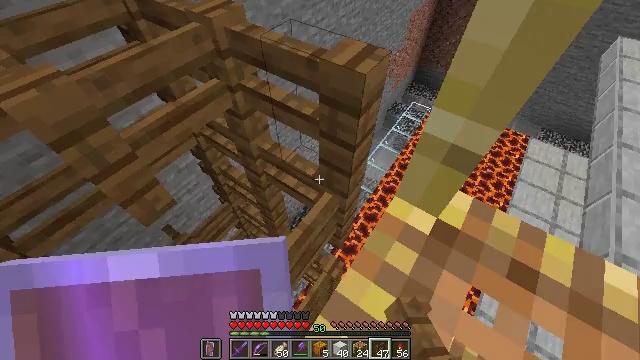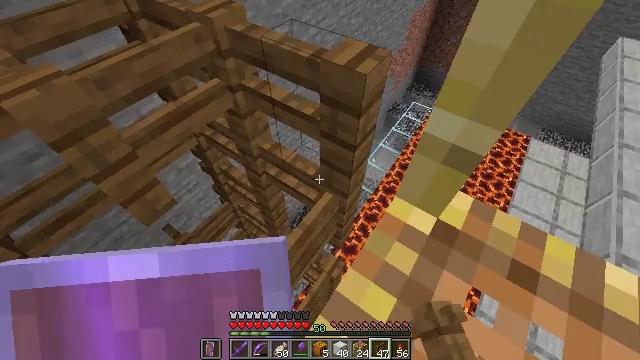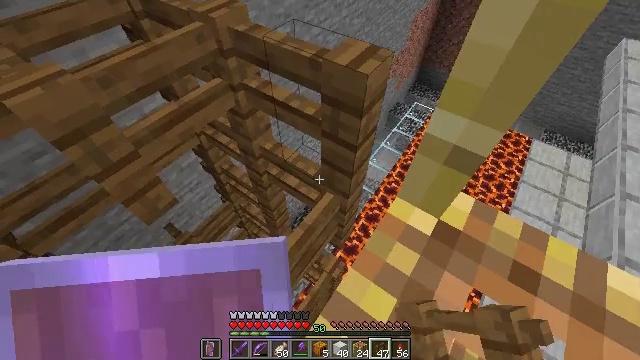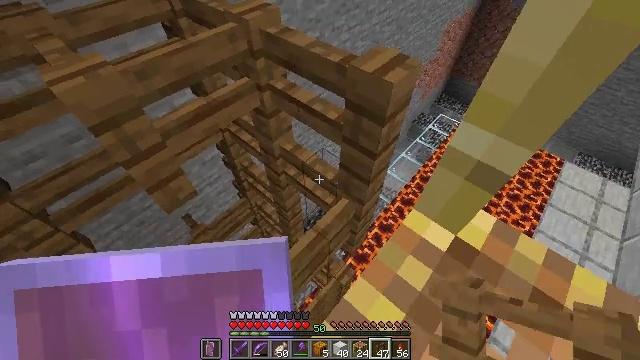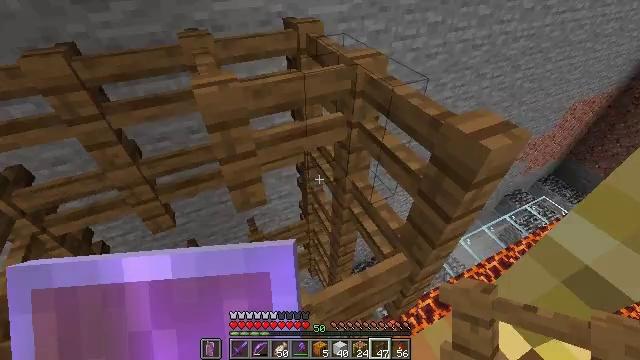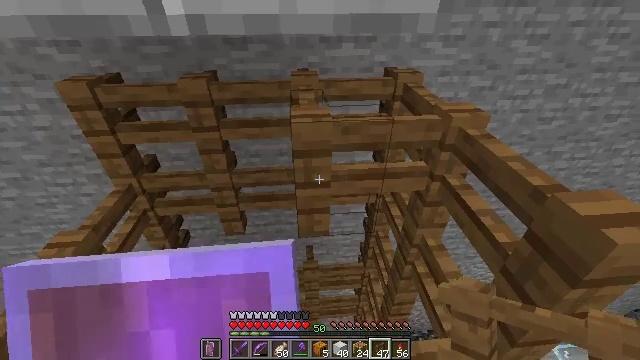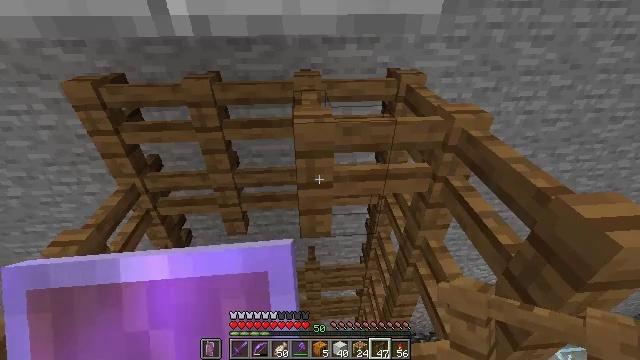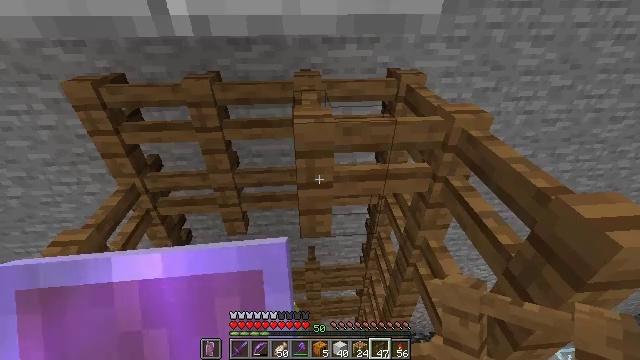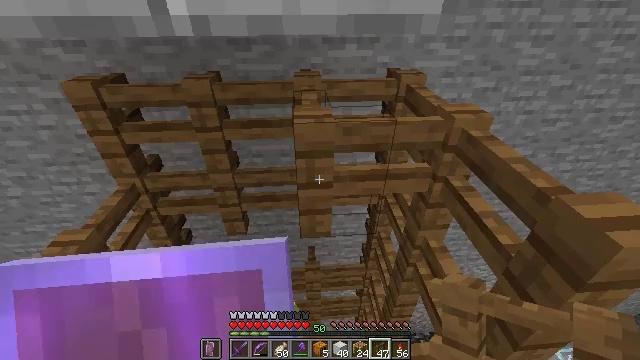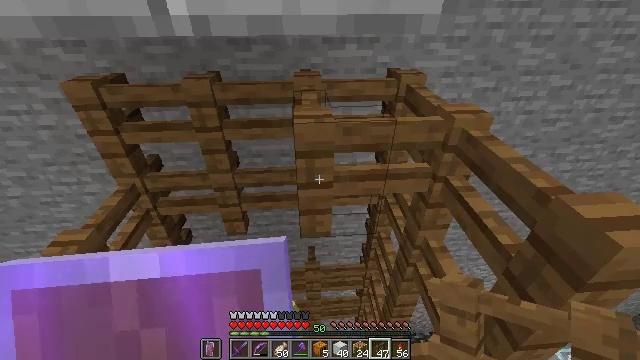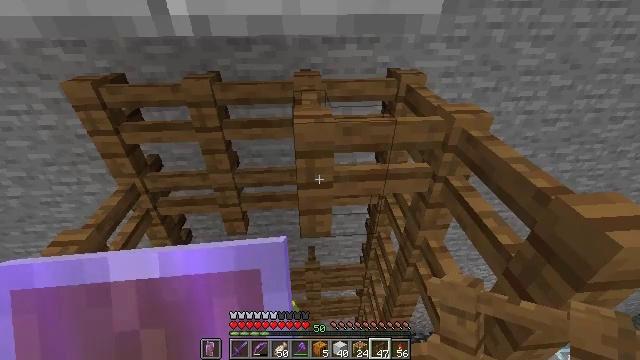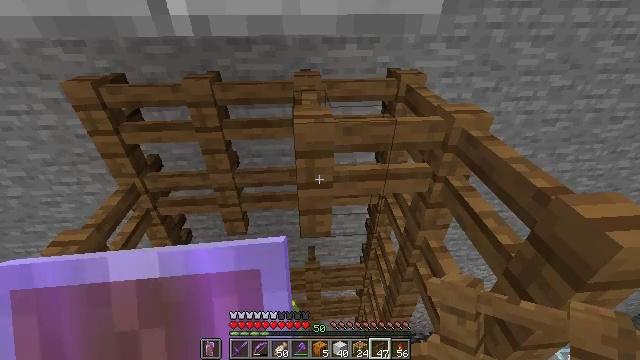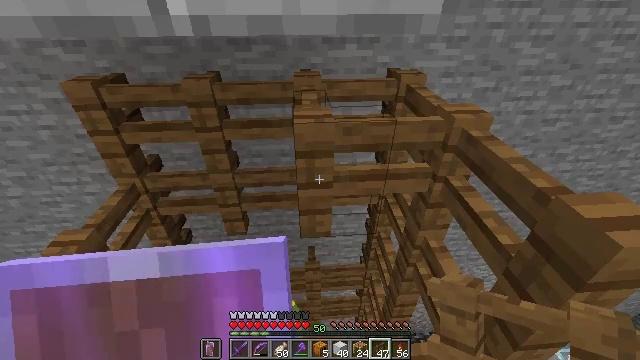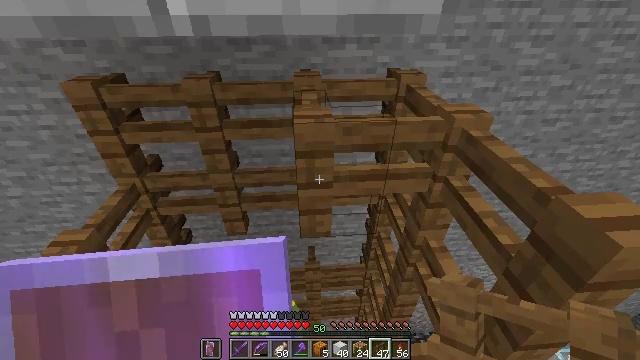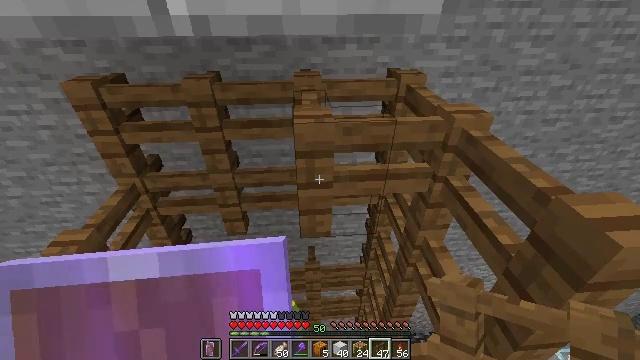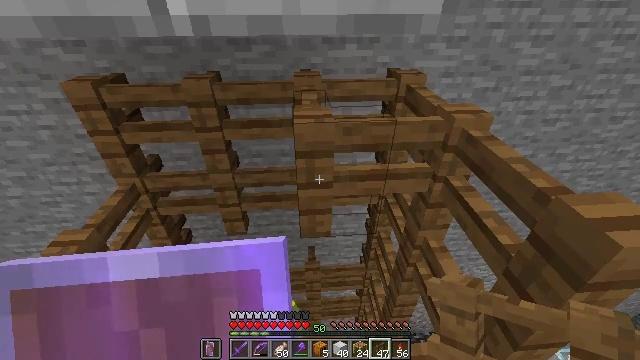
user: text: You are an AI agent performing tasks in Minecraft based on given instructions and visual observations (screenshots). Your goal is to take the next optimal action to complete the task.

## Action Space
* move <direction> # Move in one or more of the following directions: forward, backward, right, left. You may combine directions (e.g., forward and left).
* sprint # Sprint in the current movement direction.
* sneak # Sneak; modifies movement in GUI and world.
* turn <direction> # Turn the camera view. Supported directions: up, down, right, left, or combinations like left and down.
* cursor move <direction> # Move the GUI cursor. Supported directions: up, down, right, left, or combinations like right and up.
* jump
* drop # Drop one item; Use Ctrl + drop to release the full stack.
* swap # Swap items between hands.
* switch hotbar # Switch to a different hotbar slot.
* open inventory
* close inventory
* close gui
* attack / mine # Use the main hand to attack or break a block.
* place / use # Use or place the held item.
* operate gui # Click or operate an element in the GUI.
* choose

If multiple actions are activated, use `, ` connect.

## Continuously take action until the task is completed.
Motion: motion action
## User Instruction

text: Gather spruce fence pieces.
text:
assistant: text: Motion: no_op
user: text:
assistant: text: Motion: no_op
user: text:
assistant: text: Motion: turn left
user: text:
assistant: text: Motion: turn left and up
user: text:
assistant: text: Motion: turn left and up
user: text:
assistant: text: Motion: no_op
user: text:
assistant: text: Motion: no_op
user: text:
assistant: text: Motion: no_op
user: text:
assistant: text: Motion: no_op
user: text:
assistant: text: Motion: no_op
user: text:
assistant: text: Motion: no_op
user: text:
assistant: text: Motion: no_op
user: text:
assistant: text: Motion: no_op
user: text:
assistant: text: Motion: no_op
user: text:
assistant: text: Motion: no_op
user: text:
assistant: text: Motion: no_op
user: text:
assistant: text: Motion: no_op
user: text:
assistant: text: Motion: no_op
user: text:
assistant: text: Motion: no_op
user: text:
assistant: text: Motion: no_op
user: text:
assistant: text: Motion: no_op
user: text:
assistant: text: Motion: no_op
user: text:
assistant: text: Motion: no_op
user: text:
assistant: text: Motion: no_op
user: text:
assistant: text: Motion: no_op
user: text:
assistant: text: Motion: no_op
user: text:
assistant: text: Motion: no_op
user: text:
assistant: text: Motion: no_op
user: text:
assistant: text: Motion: no_op
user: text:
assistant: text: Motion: no_op